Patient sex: M
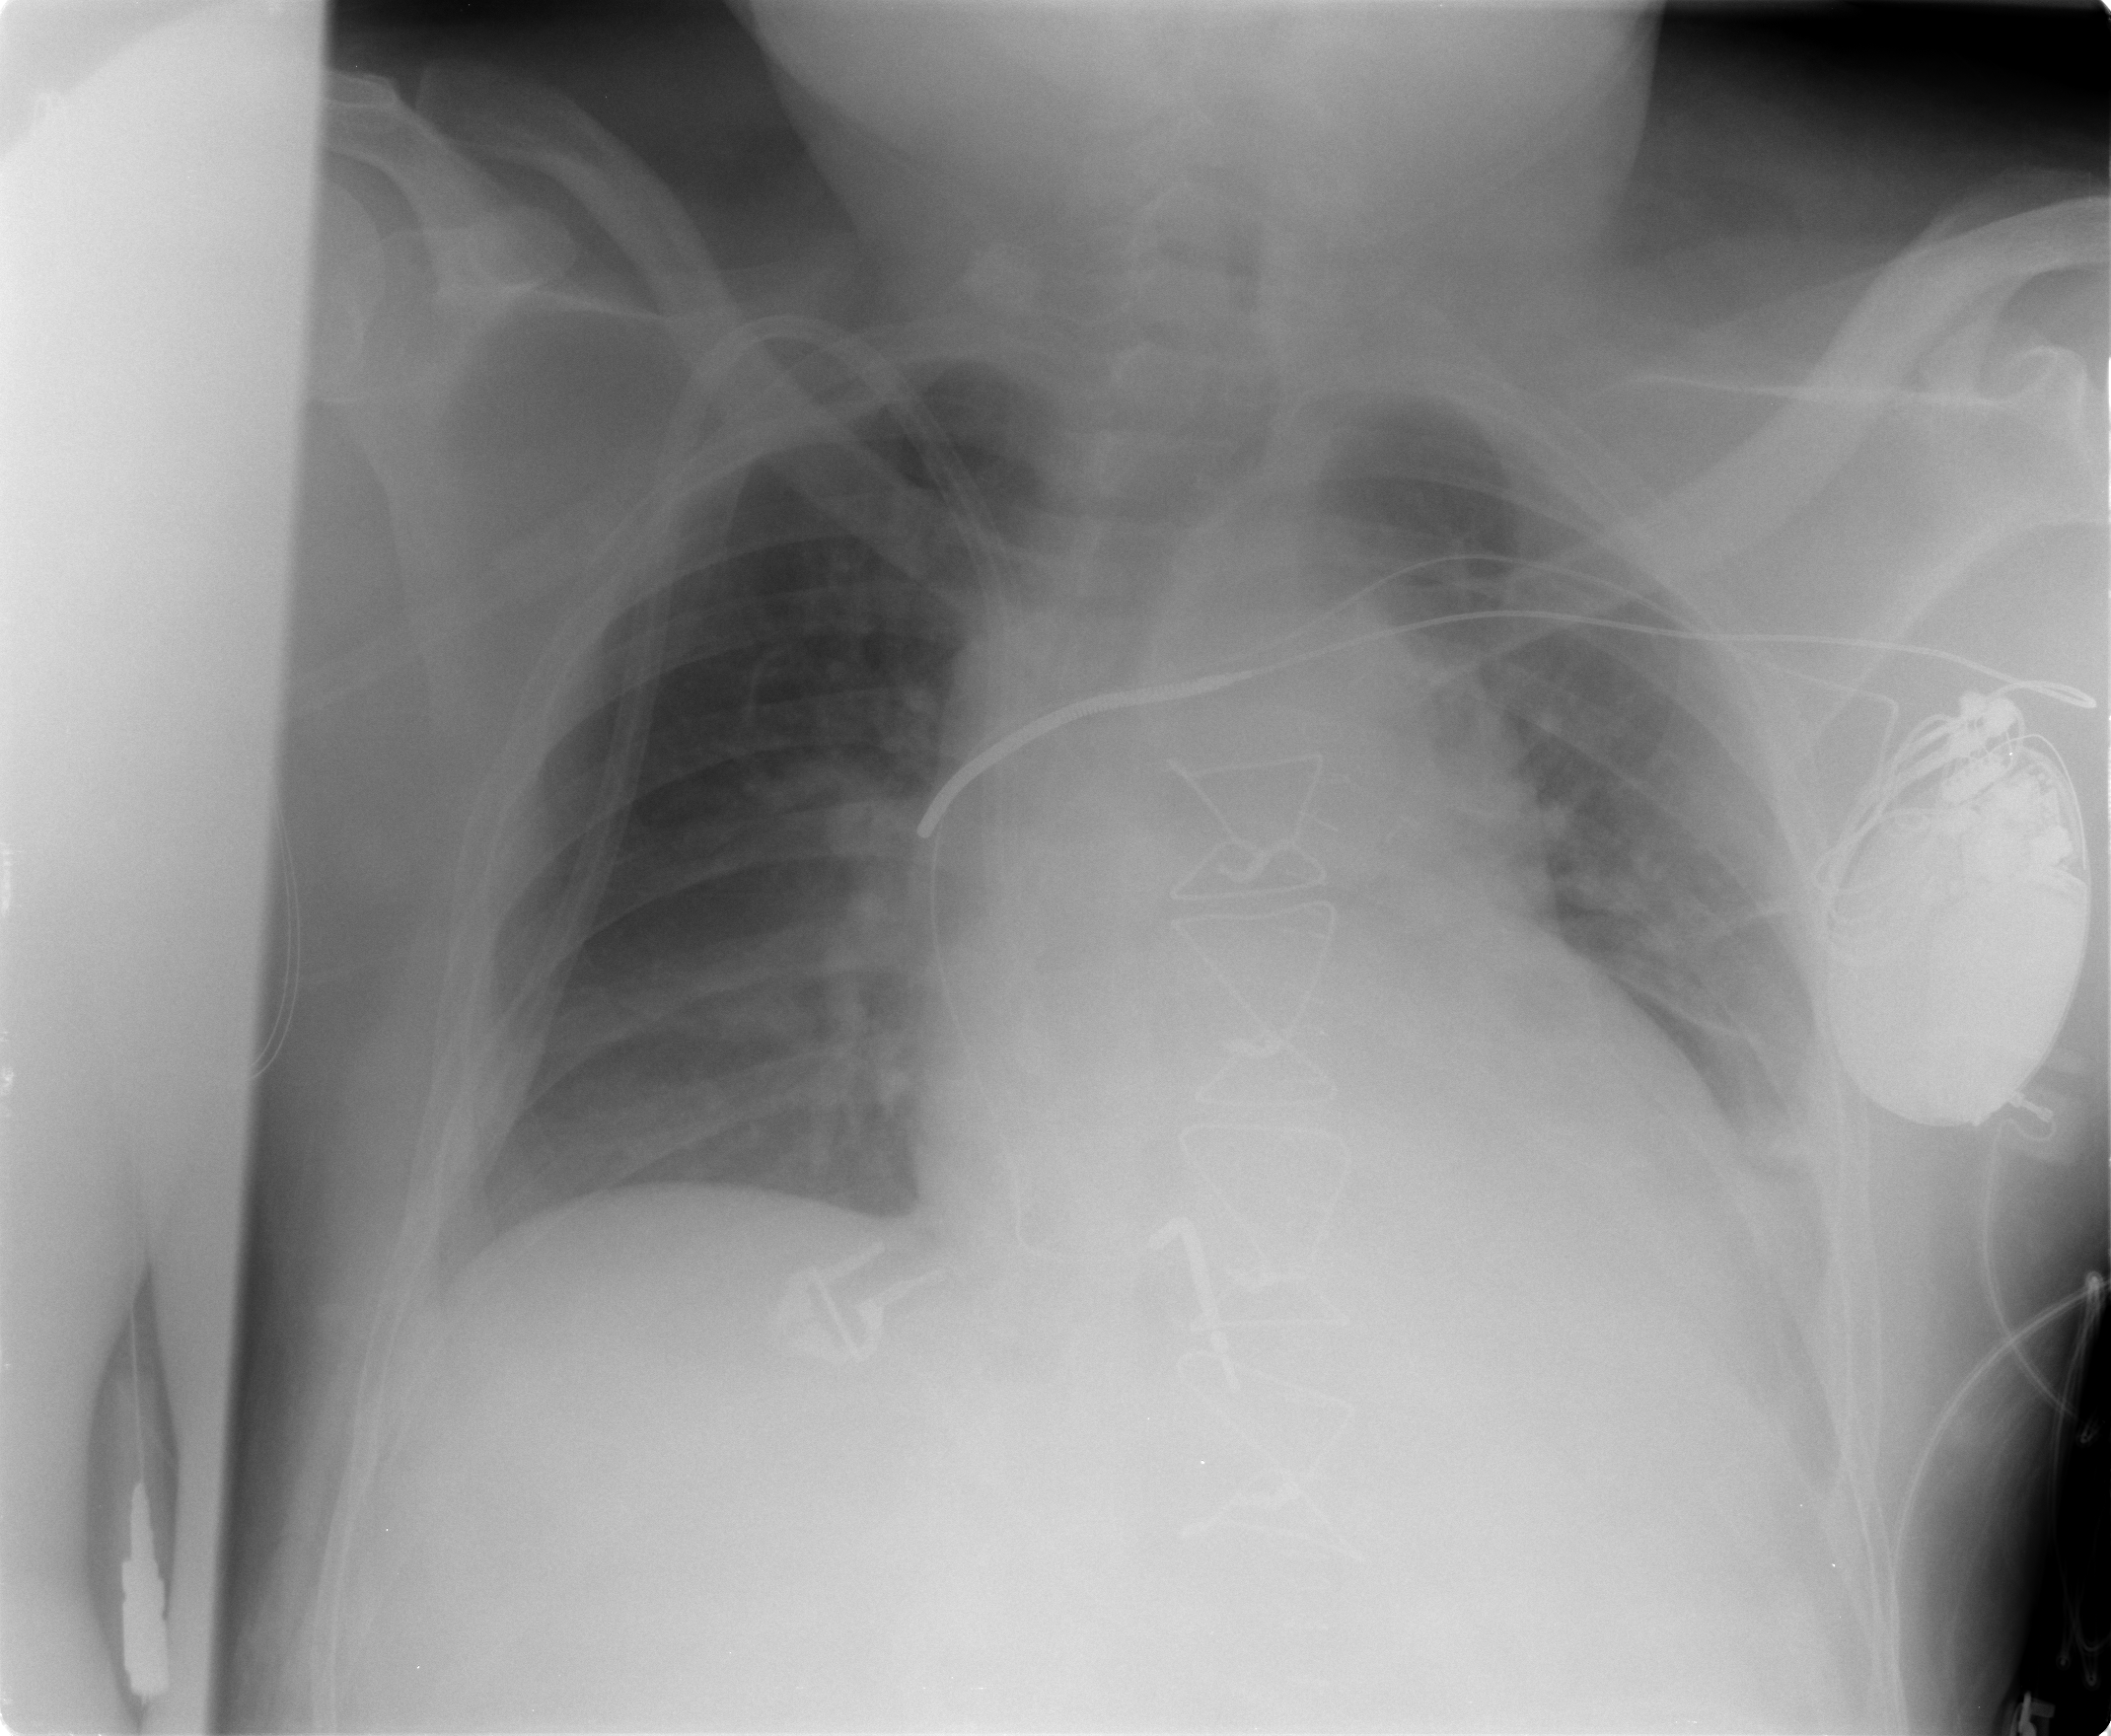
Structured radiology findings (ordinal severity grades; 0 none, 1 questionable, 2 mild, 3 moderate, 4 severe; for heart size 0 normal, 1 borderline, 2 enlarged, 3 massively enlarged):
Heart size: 1
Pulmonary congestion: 1
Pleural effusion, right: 0
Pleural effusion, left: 2
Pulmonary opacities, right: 0
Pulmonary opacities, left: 0
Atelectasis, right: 0
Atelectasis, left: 2